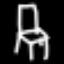
Label: chair